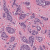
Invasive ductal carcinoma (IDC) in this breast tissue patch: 1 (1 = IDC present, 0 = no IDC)